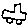
Label: car